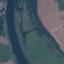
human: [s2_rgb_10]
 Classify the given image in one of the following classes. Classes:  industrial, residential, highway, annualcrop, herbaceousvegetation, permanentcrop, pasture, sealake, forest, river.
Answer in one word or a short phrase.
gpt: River